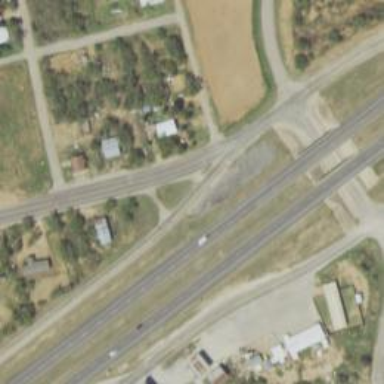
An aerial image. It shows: Tertiary road with frontage road along it.